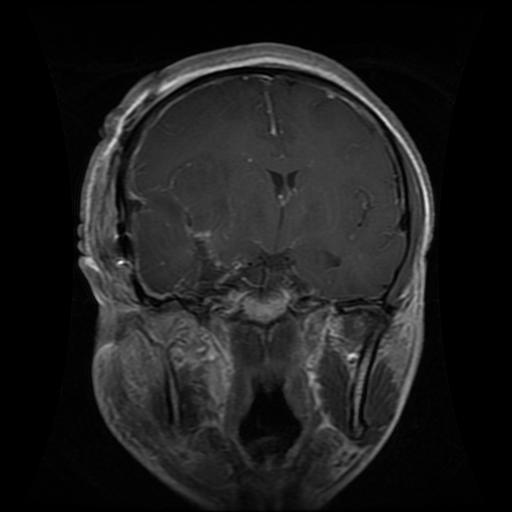
Label: glioma